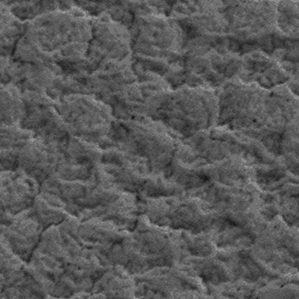
Label: frost